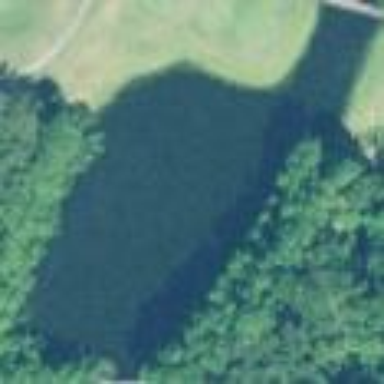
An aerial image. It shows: Water hazard in golf course. The hazard is natural water feature.